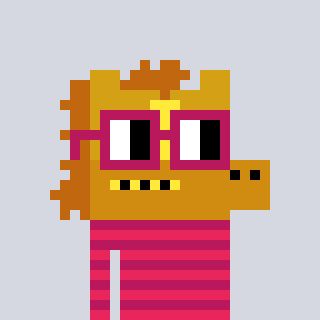
a pixel art character with square dark red glasses, a yellow horse-shaped head and a darkpink-colored body on a cool background